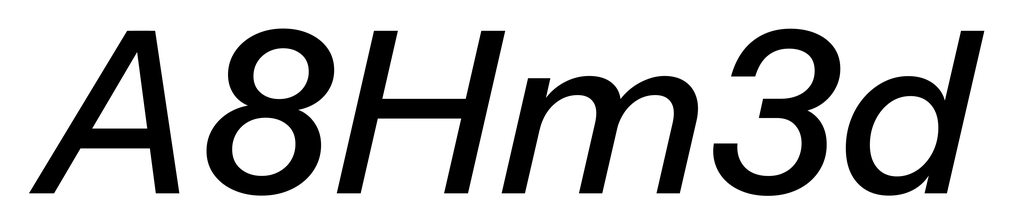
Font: InstrumentSans-Italic_Medium_Italic